Question: How to change string representation objects in Variables or Expressions views?

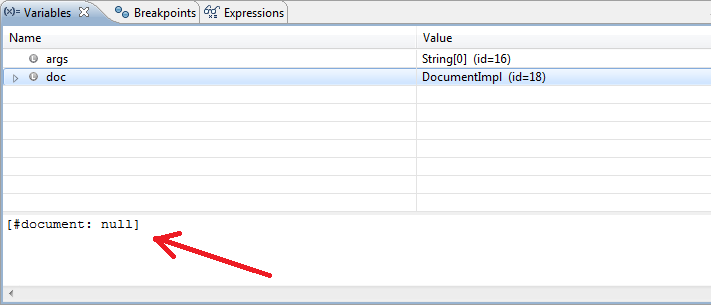
Answer: Eclipse have special feature for this that call

For interface need add this code:
'''
if (this == null) return null;
javax.xml.transform.TransformerFactory tf = javax.xml.transform.TransformerFactory.newInstance();
javax.xml.transform.Transformer transformer = tf.newTransformer();
transformer.setOutputProperty(javax.xml.transform.OutputKeys.METHOD, "xml");
transformer.setOutputProperty(javax.xml.transform.OutputKeys.INDENT, "yes");
transformer.setOutputProperty("{http://xml.apache.org/xslt}indent-amount", "3");
javax.xml.transform.dom.DOMSource source = new javax.xml.transform.dom.DOMSource(this);
if (source == null) return "Corrupted XML document: " + this.toString();
java.io.StringWriter os = new java.io.StringWriter();
javax.xml.transform.stream.StreamResult result = new javax.xml.transform.stream.StreamResult(os);
transformer.transform(source,result);
return os.toString ();
'''